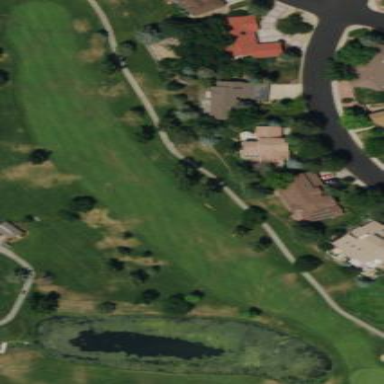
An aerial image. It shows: Golf fairway surrounded by grass.